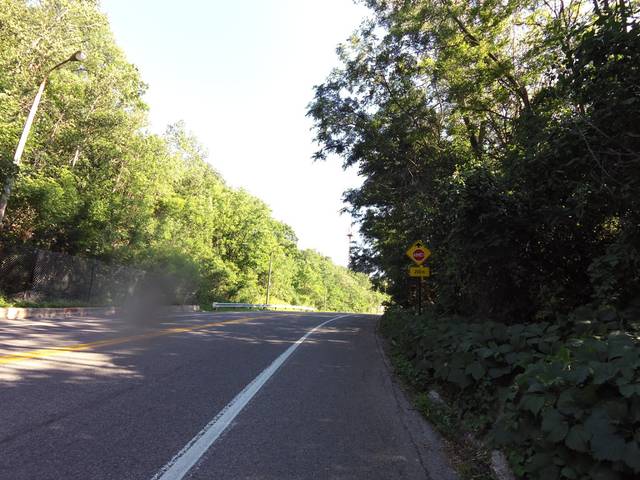
Region: Canada
Coordinates: 45.509, -73.591